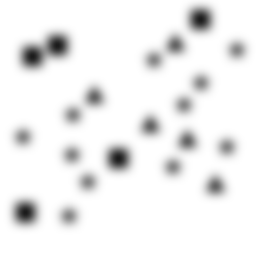
Squares: 5
Triangles: 5
Stars: 11
Total shapes: 21